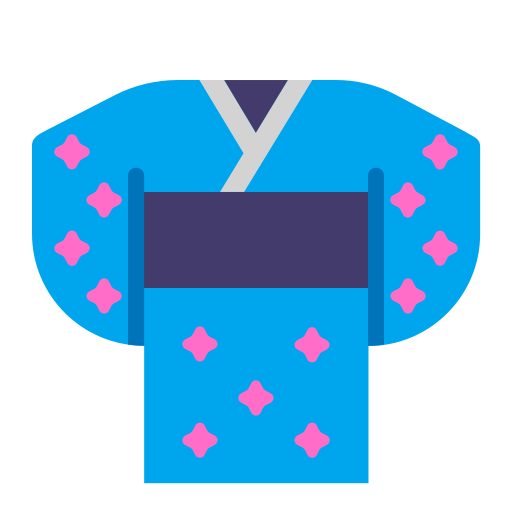
kimono flat